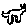
Label: cat